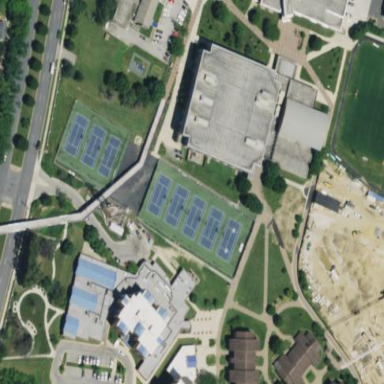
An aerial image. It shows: Tennis court on the leisure land pitch.